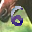
Label: 6